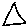
Label: triangle